Question: I have a problem with an android application I am developing.
I have an 'Activity' with an 'EditText' at the top of the screen, and a map taking over the rest of the space. The problem is that the 'EditText' don't show any of the text I put in it. You can focus the 'EditText' and type more text or even select the text that the app put in the 'EditText' and copy it. When you paste it in another application, you can see that it is the text that suppose to be in the 'EditText'. So I know that the text is there, but I really don't understand why the text isn't shown.
I have tried changing the background color of the 'EditText' (which worked, but text still is invisible) and changing the text color (which changed nothing). Here is my XML file:
'''
<?xml version="1.0" encoding="utf-8"?>
<LinearLayout xmlns:android="http://schemas.android.com/apk/res/android"
android:layout_width="match_parent"
android:layout_height="wrap_content"
android:focusable="true"
android:focusableInTouchMode="true"
android:orientation="vertical" >
<EditText
android:id="@+id/status"
android:layout_width="match_parent"
android:layout_height="wrap_content"
android:text="@string/findingSatellites"
android:inputType="text"
android:ems="10" />
<com.google.android.maps.MapView
android:id="@+id/bigMap"
android:layout_width="fill_parent"
android:layout_height="fill_parent"
android:apiKey="someapikey"
android:clickable="true" >
</com.google.android.maps.MapView>
</LinearLayout>
'''
The map is shown correctly. Can you help me?
I have tried to comment out the map from the XML file (and code) and now the text inside the 'EditText' is rendered. I also tried to comment out my MapOverlay, but the text is still now shown. I tried replacing the 'EditText' with a 'TextView' with the same result. How come no text is rendered when there is a map in the 'Activity'?
I have modified my xml according to your suggestions. This is what I have now:
'''
<?xml version="1.0" encoding="utf-8"?>
<RelativeLayout xmlns:android="http://schemas.android.com/apk/res/android"
android:layout_width="match_parent"
android:layout_height="wrap_content"
android:focusable="true"
android:focusableInTouchMode="true" >
<RelativeLayout
android:id="@+id/statusLayout"
android:layout_width="fill_parent"
android:layout_height="wrap_content"
android:layout_alignParentLeft="true"
android:layout_alignParentTop="true" >
<EditText
android:id="@+id/status"
android:layout_width="fill_parent"
android:layout_height="wrap_content"
android:ems="10"
android:inputType="text"
android:text="@string/findingSatellites" />
</RelativeLayout>
<RelativeLayout
android:id="@+id/mapLayout"
android:layout_below="@id/statusLayout"
android:layout_width="wrap_content"
android:layout_height="wrap_content"
android:layout_alignParentLeft="true" >
<com.google.android.maps.MapView
android:id="@+id/bigMap"
android:layout_width="fill_parent"
android:layout_height="fill_parent"
android:apiKey="0ZGxti1I-qNSsMmsOCqnbPsnNG7Sl4U2aHvDc-Q"
android:clickable="true" />
</RelativeLayout>
</RelativeLayout>
'''
It still doesn't render any text.
Here is a picture of what is happening:

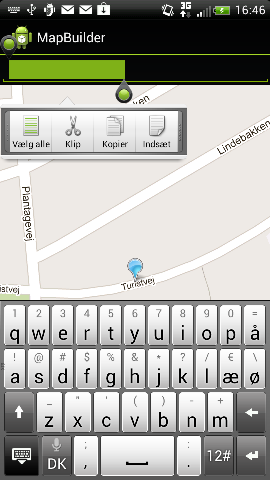
Answer: I have found the problem. Colors on android is represented by integers as ARGB, and I'm comming from a HTML/CSS background which only uses RGB. This made me set the alphachannel for the textcolor to 0, meaning fully transparent. I am really stupid! Thanks for your help guys.